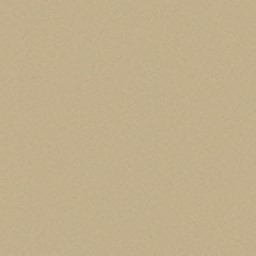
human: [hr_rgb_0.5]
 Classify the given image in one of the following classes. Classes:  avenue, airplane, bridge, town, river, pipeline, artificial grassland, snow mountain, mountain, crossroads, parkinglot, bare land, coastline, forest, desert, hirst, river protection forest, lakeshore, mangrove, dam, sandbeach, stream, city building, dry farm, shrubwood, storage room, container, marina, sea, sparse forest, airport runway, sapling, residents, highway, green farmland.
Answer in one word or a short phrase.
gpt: desert